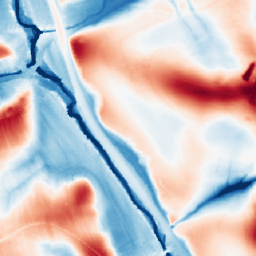
Category: edge_preserving
Decomposition family: guided
Decomposition parameters: radius: 32
eps: 0.001
Upsampling method: nearest
Upsampling parameters: scale: 2
Upsampling scale: 2